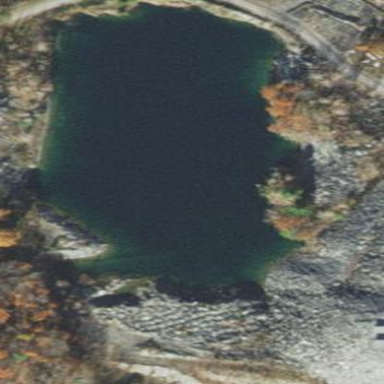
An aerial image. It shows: Pond surrounded by natural water.